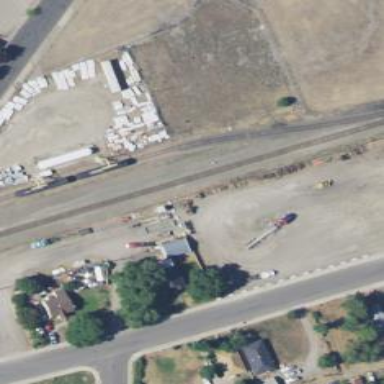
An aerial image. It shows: Railway siding for service.